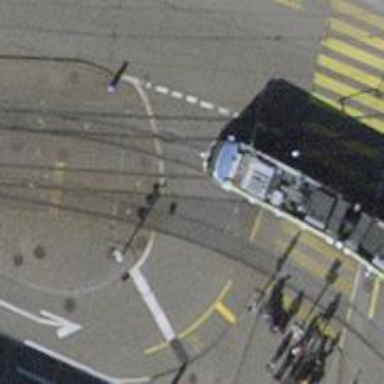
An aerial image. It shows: Railway crossing.